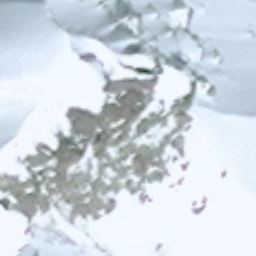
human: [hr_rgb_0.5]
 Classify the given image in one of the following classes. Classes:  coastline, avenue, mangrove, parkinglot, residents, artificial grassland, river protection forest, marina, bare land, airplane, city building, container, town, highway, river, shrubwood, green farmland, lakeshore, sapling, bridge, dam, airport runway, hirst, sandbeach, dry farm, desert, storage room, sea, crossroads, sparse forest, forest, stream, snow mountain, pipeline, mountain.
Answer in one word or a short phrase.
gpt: snow mountain